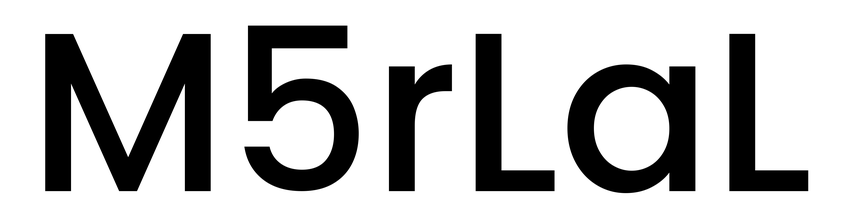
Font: Poppins-Medium